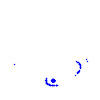
Particle: kaon